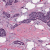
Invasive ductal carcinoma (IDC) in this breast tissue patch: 1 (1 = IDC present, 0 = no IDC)